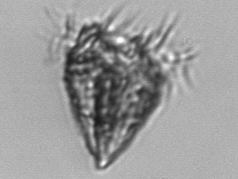
Label: Strombidium_morphotype1